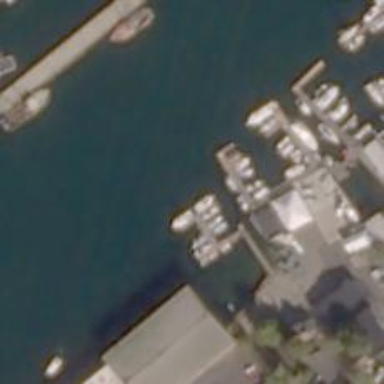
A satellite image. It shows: Man-made pier.